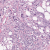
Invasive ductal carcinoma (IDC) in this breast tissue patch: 1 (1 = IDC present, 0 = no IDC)